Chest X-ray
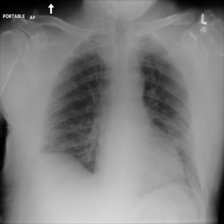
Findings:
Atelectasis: negative
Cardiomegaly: negative
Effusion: negative
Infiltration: negative
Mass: negative
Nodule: negative
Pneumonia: negative
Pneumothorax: negative
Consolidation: negative
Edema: negative
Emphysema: negative
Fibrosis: negative
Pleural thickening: negative
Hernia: negative